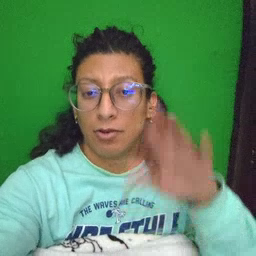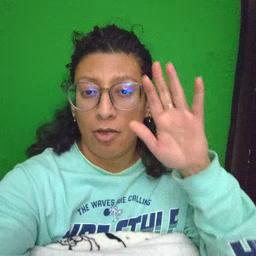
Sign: snow